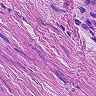
Metastatic tissue present: no